Aerial crown-view tile of a tropical tree (Barro Colorado Island, Panama), acquired 20241014:
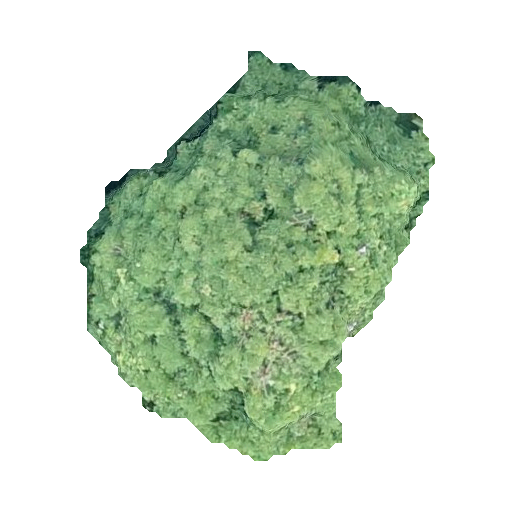
Species: Handroanthus guayacan
GBIF accepted scientific name: Handroanthus guayacan
Crown area: 143.223 m²